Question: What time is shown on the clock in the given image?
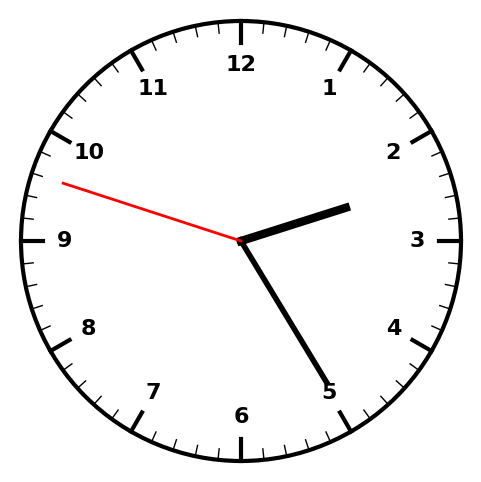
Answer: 02:24:48